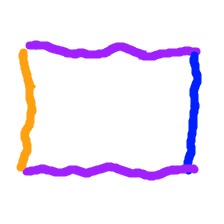
Shape: rectangle